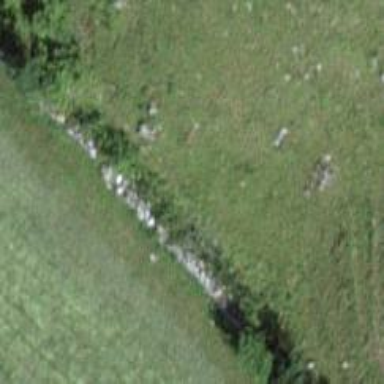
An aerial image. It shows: Hedge barrier.